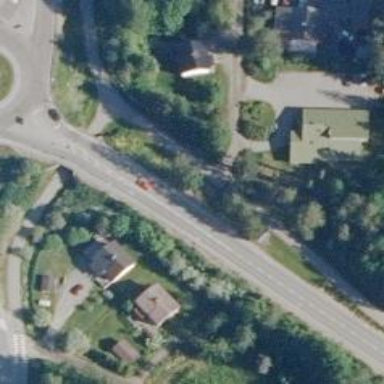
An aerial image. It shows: Cycleway.